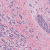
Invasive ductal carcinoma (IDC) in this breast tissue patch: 1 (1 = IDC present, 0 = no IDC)